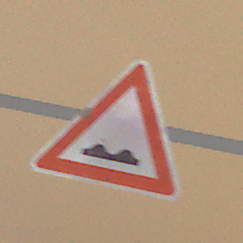
Verkehrszeichen: UnebeneFahrbahn
Umgebung: Outdoor, Urban
Tageszeit: Night
Wetter: Overcast
Licht: Artificial
Jahreszeit: NotSpecified
Kontrast: HighContrast